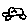
Label: car